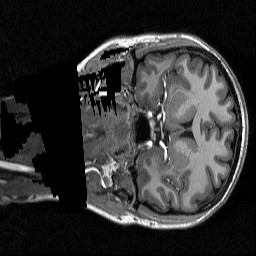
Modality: T1w
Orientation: coronal
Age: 31
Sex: female
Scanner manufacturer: siemens
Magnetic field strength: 3 T
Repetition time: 2.3 s
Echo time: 0.00298 s